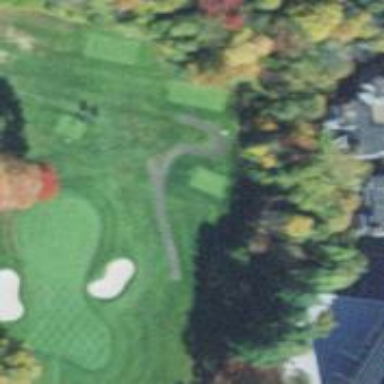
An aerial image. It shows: Path for both roads and golfers.